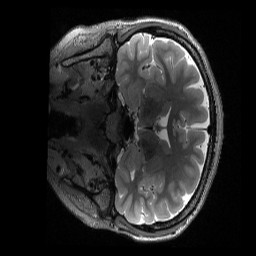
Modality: T2w
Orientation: coronal
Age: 27
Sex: female
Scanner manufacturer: siemens
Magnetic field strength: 3 T
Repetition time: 3.2 s
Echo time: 0.563 s